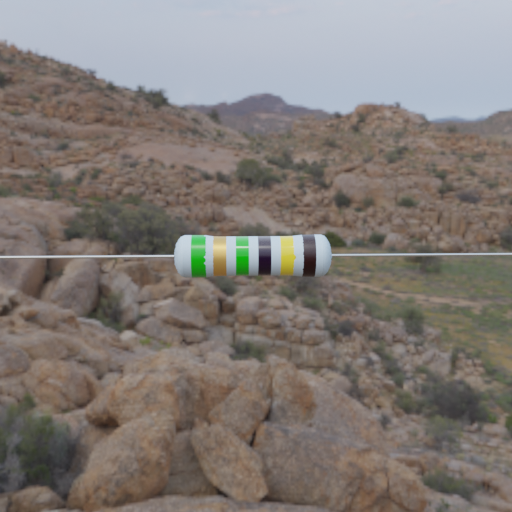
Resistor colour bands (in order): green, gold, green, black, yellow, black